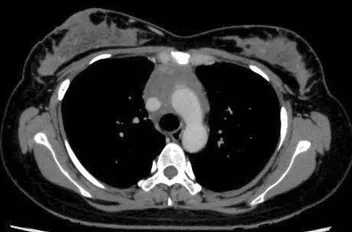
CT scan following chemotherapy showing significant regression of the mass and decreased compression of the trachea.
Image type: radiology (ct)